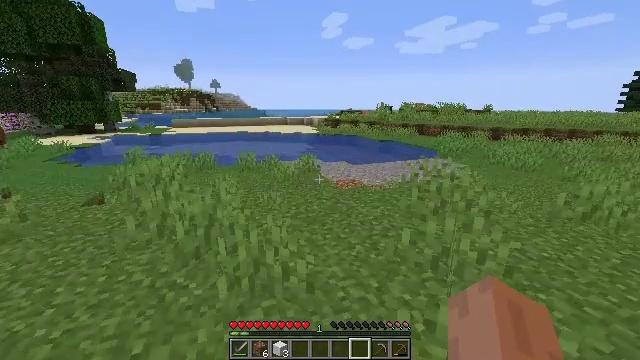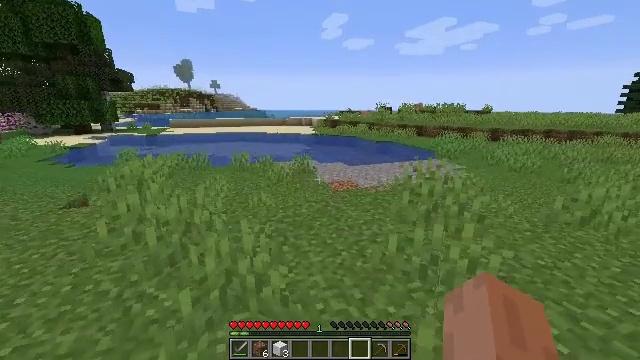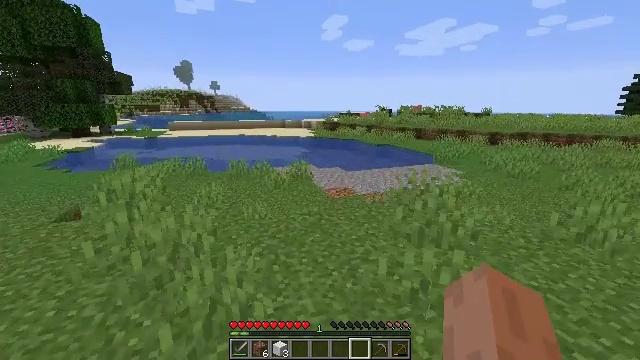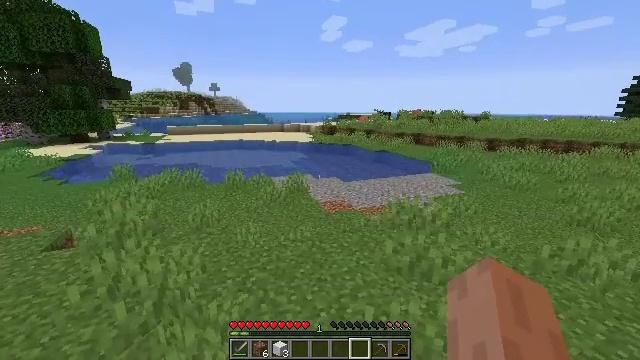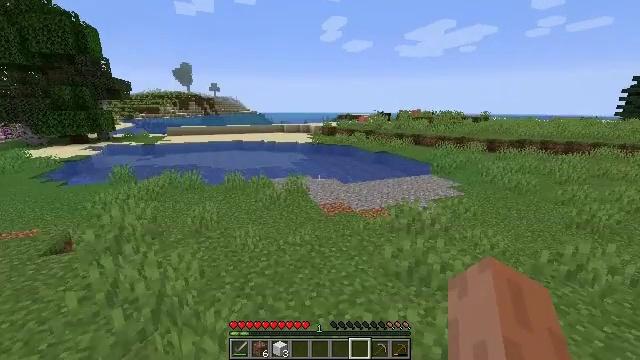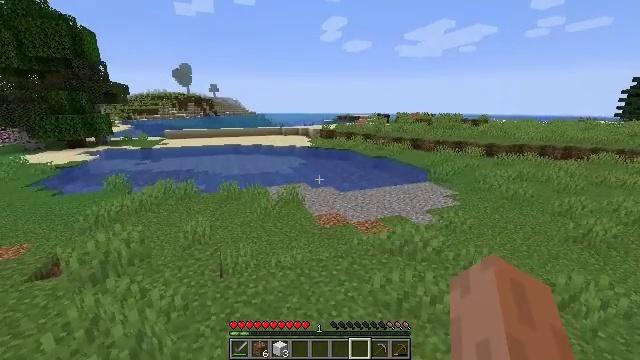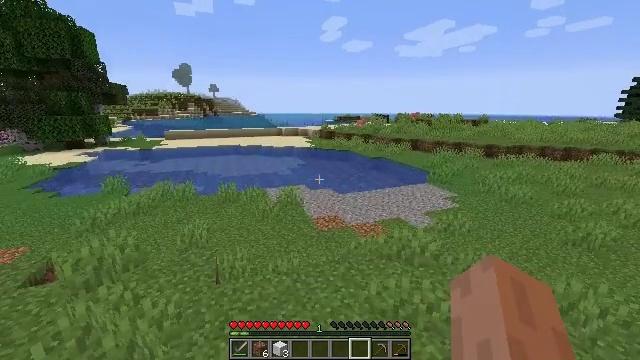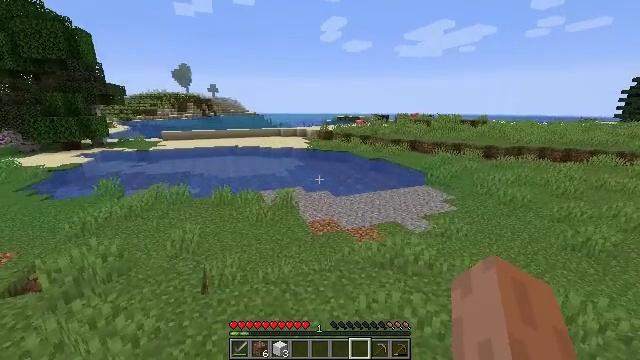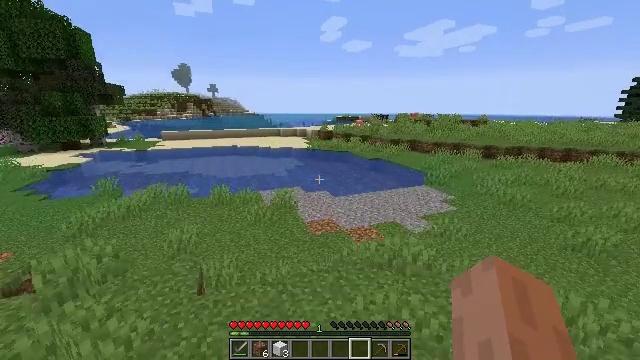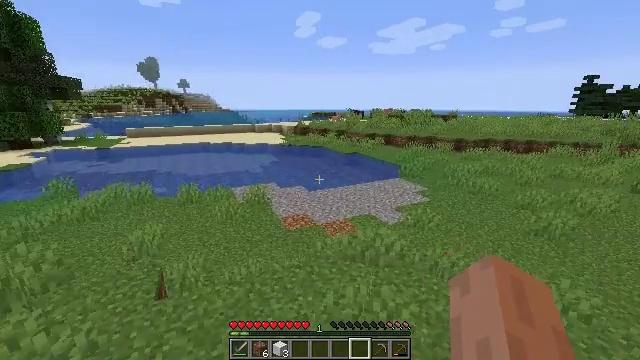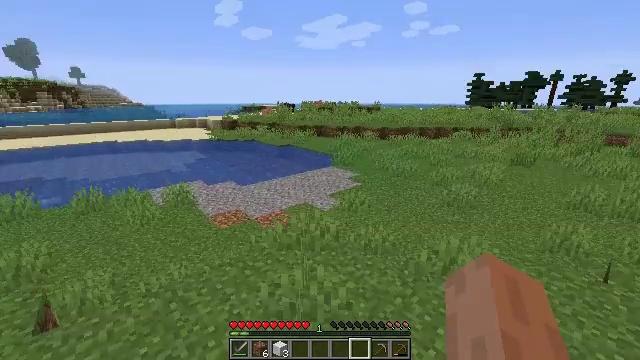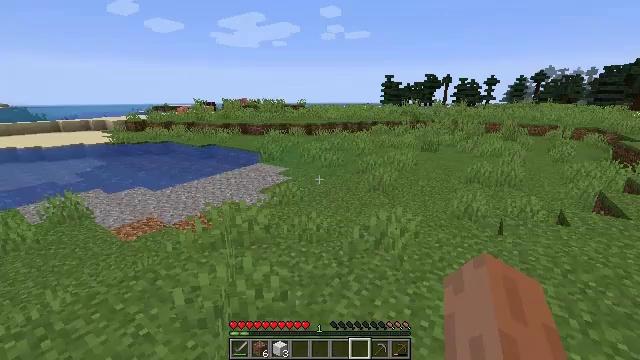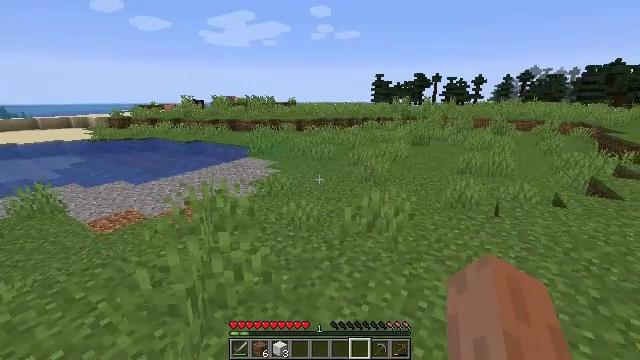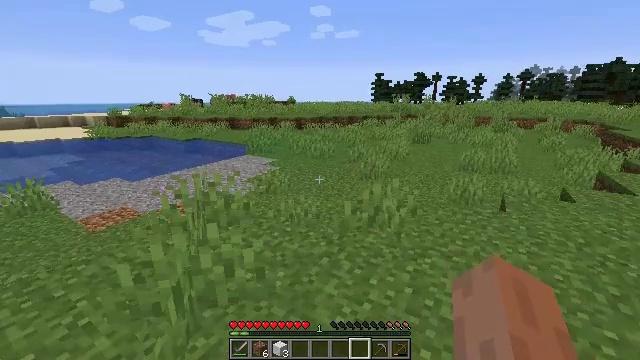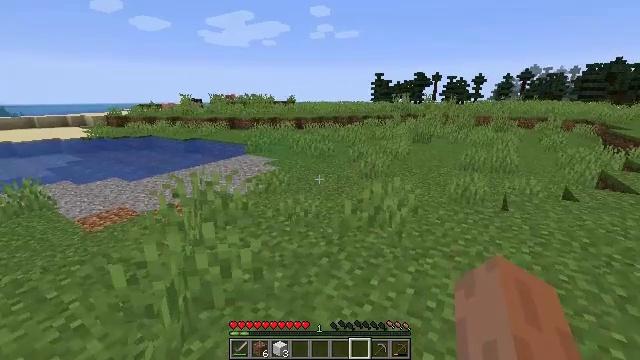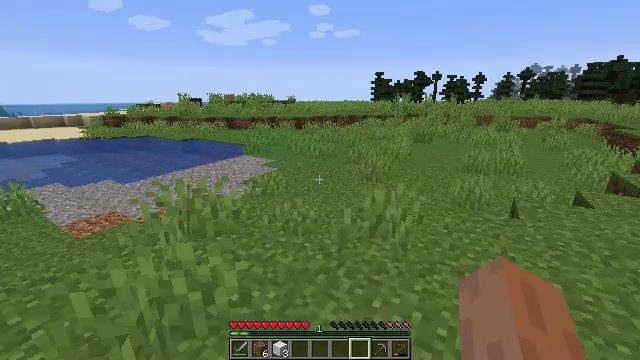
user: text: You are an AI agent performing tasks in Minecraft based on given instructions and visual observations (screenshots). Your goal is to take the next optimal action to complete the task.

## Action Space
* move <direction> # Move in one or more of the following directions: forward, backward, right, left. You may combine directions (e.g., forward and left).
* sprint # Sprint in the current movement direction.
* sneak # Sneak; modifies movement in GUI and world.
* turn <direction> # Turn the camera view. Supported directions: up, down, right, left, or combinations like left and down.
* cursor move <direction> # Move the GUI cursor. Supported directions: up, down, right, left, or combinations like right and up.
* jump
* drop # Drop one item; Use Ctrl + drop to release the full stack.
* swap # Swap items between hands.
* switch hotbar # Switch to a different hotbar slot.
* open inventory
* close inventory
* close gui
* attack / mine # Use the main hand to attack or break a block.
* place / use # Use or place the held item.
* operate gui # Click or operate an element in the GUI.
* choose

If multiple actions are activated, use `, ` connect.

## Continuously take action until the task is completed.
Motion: motion action
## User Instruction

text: Craft cooked mutton with raw mutton and coal in the furnace.
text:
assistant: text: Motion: move forward and move right
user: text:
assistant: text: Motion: move forward and move right, jump
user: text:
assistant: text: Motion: move forward and move right, jump
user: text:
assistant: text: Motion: move forward and move right, jump
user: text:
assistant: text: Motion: move forward and move right, jump
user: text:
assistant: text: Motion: move forward and move right, jump
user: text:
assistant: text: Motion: move forward and move right, jump
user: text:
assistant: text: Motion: move forward and move right, jump
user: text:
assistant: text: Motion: move forward and move right, turn right, jump
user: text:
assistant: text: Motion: move forward and move right, turn right and down
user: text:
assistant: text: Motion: move forward and move right, turn right
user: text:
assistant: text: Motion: turn right
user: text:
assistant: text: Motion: no_op
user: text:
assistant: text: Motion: no_op
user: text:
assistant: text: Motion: move forward
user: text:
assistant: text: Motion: move forward
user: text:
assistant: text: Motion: move forward
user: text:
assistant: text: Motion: move forward
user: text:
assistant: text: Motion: no_op
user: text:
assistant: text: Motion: no_op
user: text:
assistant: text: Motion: move forward
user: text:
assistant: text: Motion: move forward
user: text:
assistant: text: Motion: move forward
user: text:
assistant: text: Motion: move forward
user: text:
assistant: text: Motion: move forward
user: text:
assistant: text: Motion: move forward
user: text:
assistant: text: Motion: move forward
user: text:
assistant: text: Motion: move forward
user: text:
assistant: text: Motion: move forward
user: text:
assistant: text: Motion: move forward